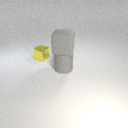
large gray rubber cylinder in front of small yellow metal cube